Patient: sex F, age 34
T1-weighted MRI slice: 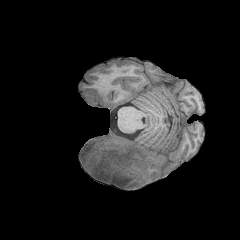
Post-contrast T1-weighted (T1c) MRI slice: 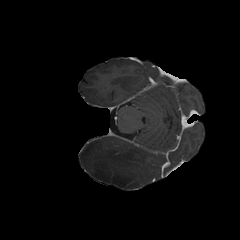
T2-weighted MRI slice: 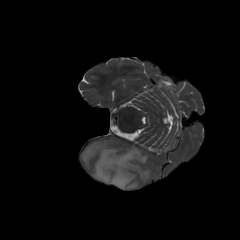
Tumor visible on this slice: yes
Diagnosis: Astrocytoma, IDH-mutant
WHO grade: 3